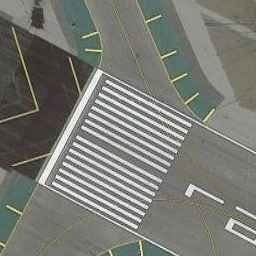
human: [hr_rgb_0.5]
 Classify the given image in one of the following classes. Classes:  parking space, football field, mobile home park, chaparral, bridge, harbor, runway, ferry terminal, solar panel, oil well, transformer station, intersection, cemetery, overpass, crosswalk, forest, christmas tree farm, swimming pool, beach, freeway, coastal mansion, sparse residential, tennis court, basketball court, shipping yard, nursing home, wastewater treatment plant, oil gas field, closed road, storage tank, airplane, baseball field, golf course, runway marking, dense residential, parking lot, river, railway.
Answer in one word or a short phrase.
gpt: runway